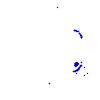
Particle: electron